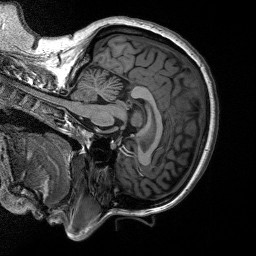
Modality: T1w
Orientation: sagittal
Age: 42
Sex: female
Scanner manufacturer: siemens
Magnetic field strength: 3 T
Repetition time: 2.53 s
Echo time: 0.00219 s